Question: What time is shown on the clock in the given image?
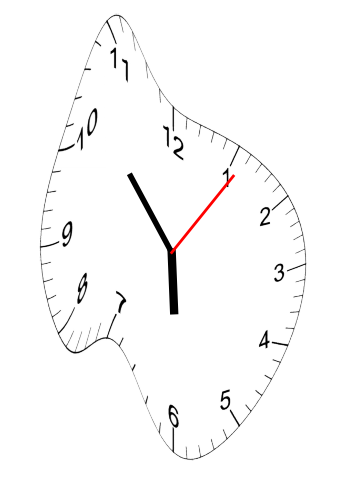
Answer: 05:53:06